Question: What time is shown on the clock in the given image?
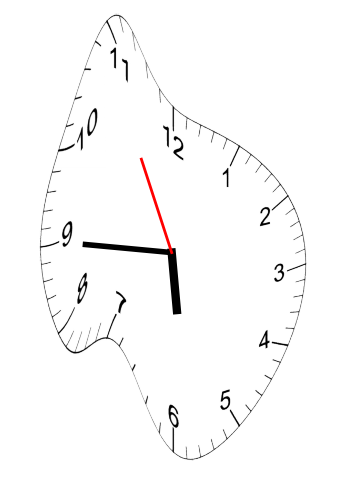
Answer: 05:44:55